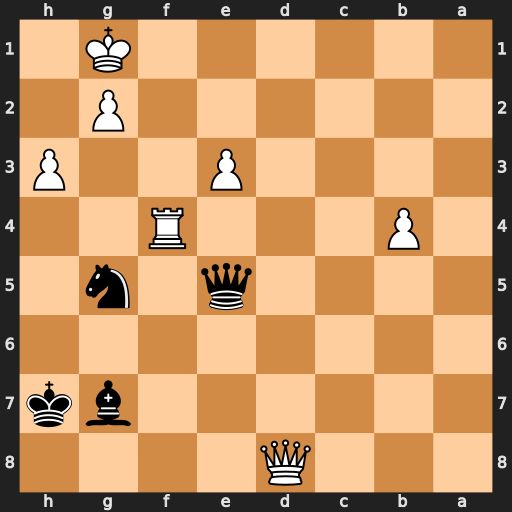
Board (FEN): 3Q4/6bk/8/4q1n1/1P3R2/4P2P/6P1/6K1
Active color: b
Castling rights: -
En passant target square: -
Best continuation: Qxe3+ Rf2 Bd4 Qd7+ Kh6 Qf5 Qe1+ Kh2 Qxf2 Qxf2 Bxf2